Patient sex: F
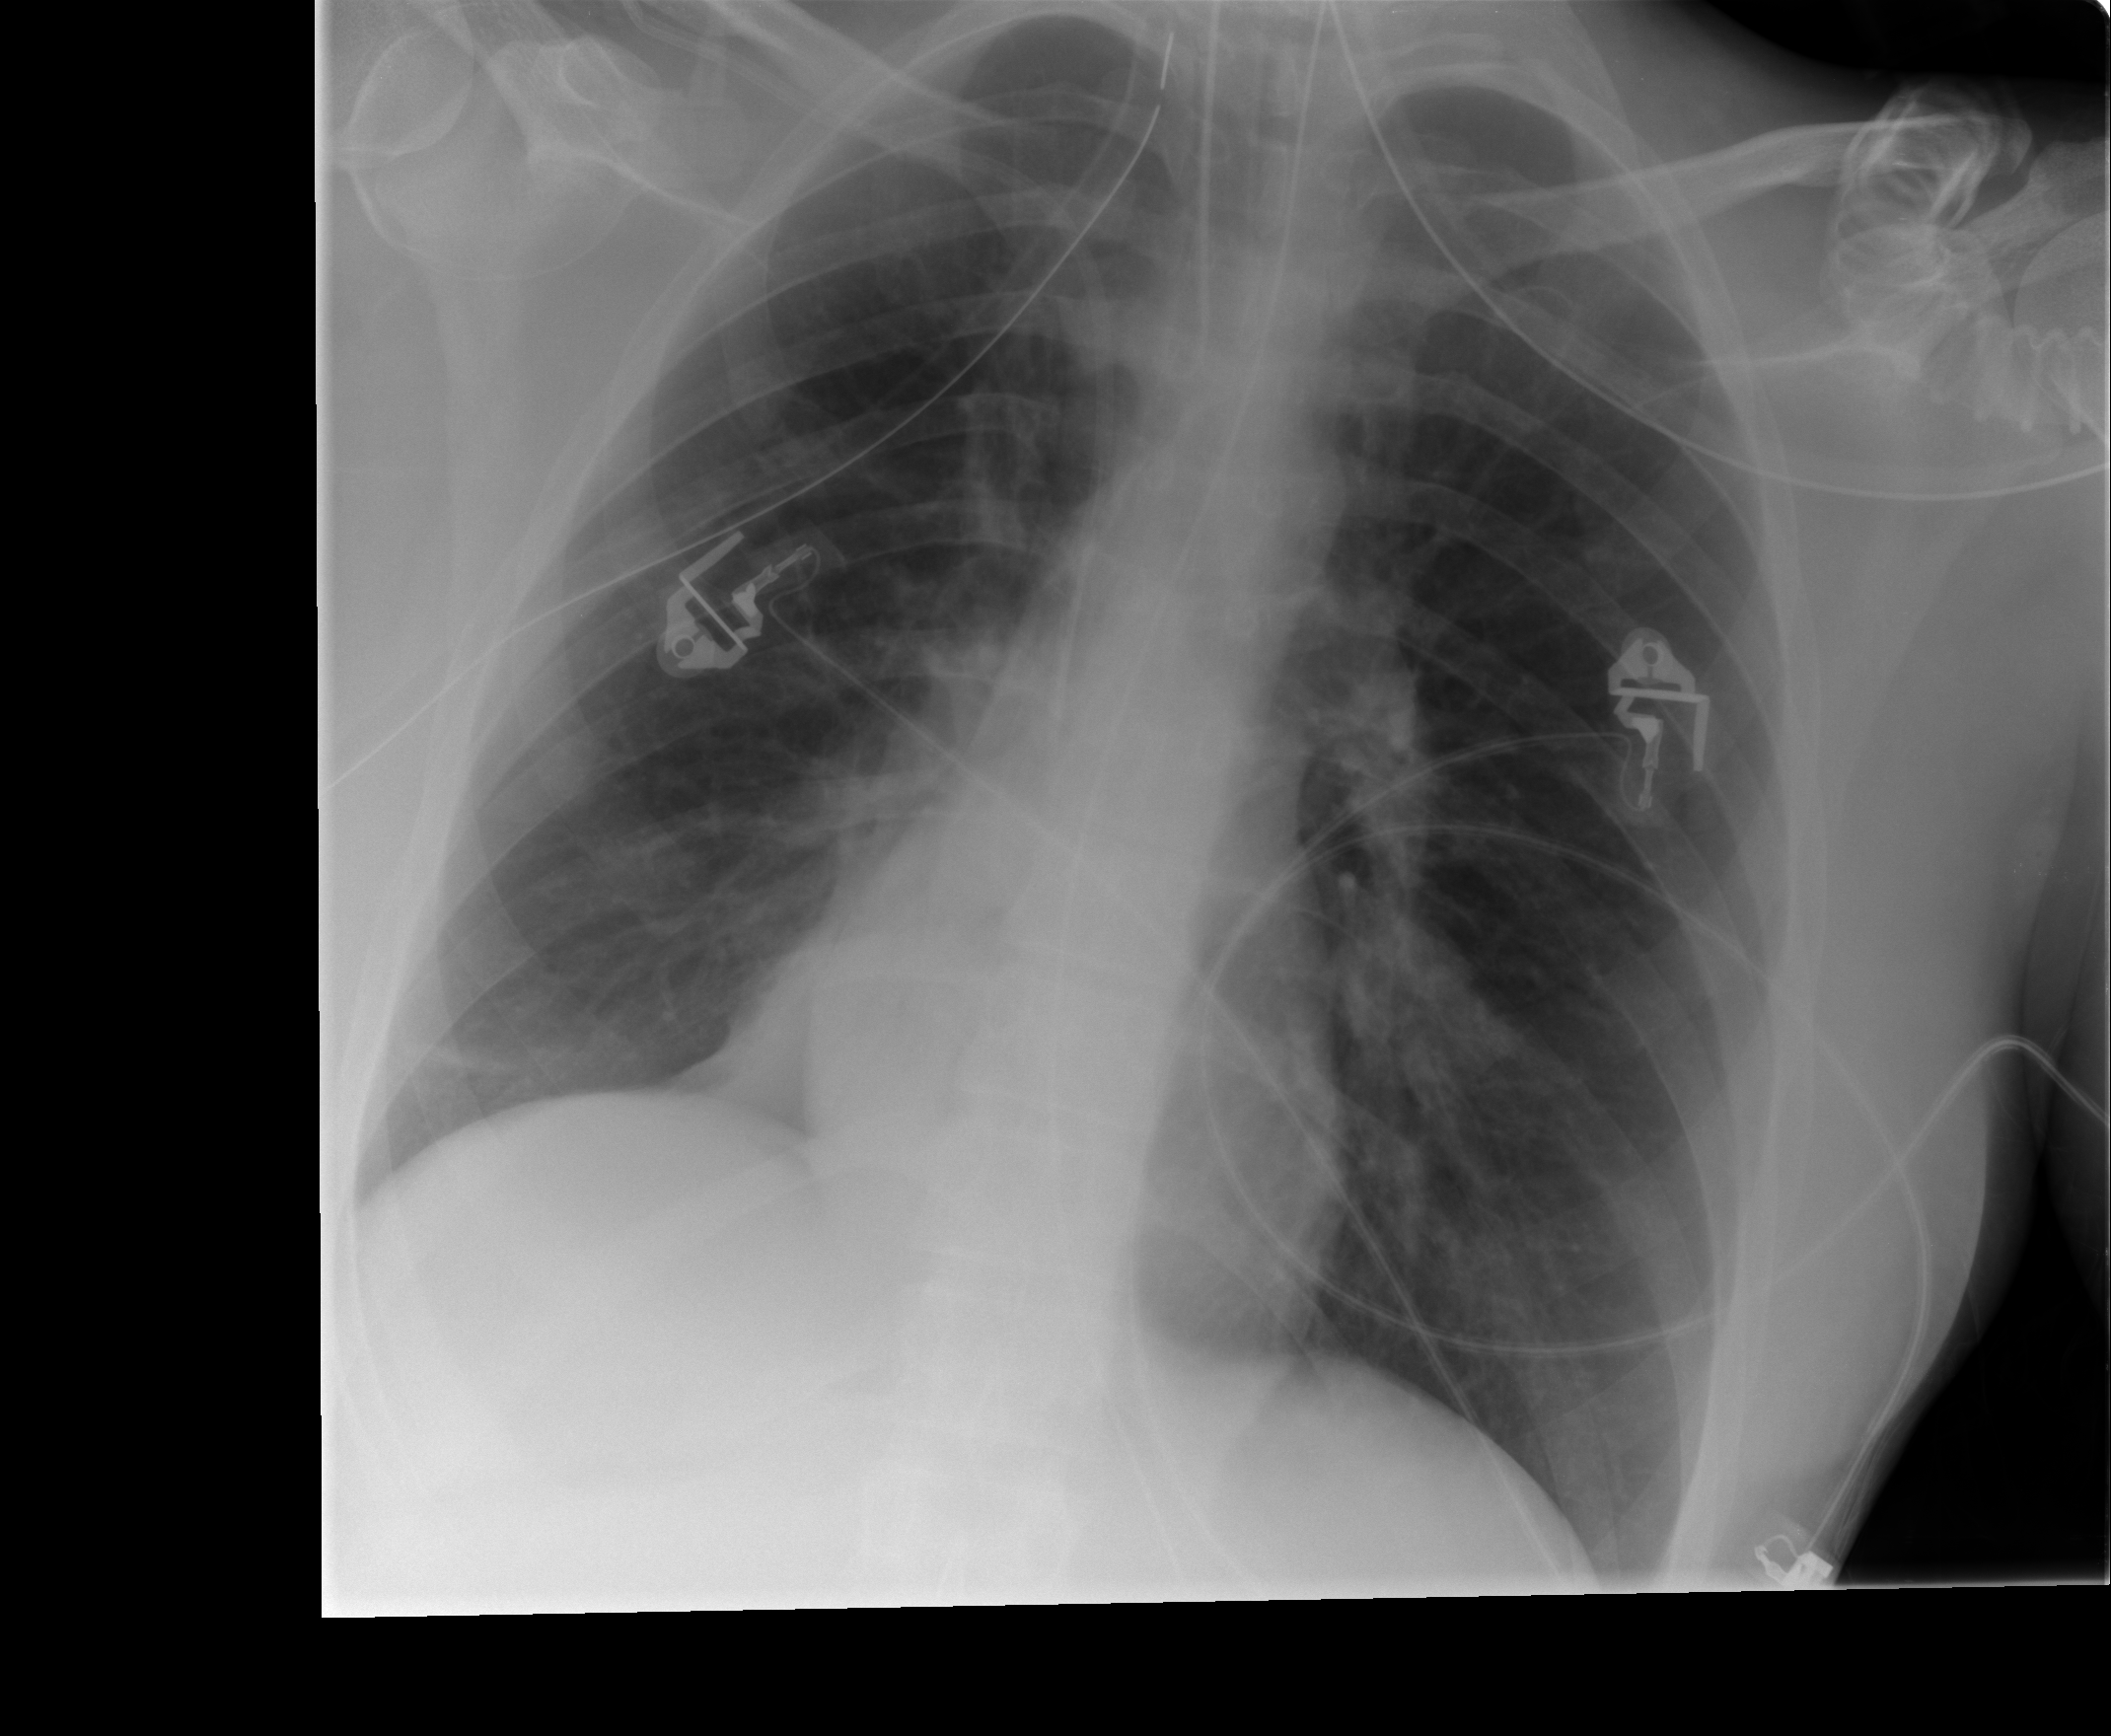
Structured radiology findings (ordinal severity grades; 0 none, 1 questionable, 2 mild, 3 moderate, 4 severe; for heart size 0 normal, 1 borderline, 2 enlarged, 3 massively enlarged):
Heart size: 0
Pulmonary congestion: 0
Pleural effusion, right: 0
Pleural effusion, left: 0
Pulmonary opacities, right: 0
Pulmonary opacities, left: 0
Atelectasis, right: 2
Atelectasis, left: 0